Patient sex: M
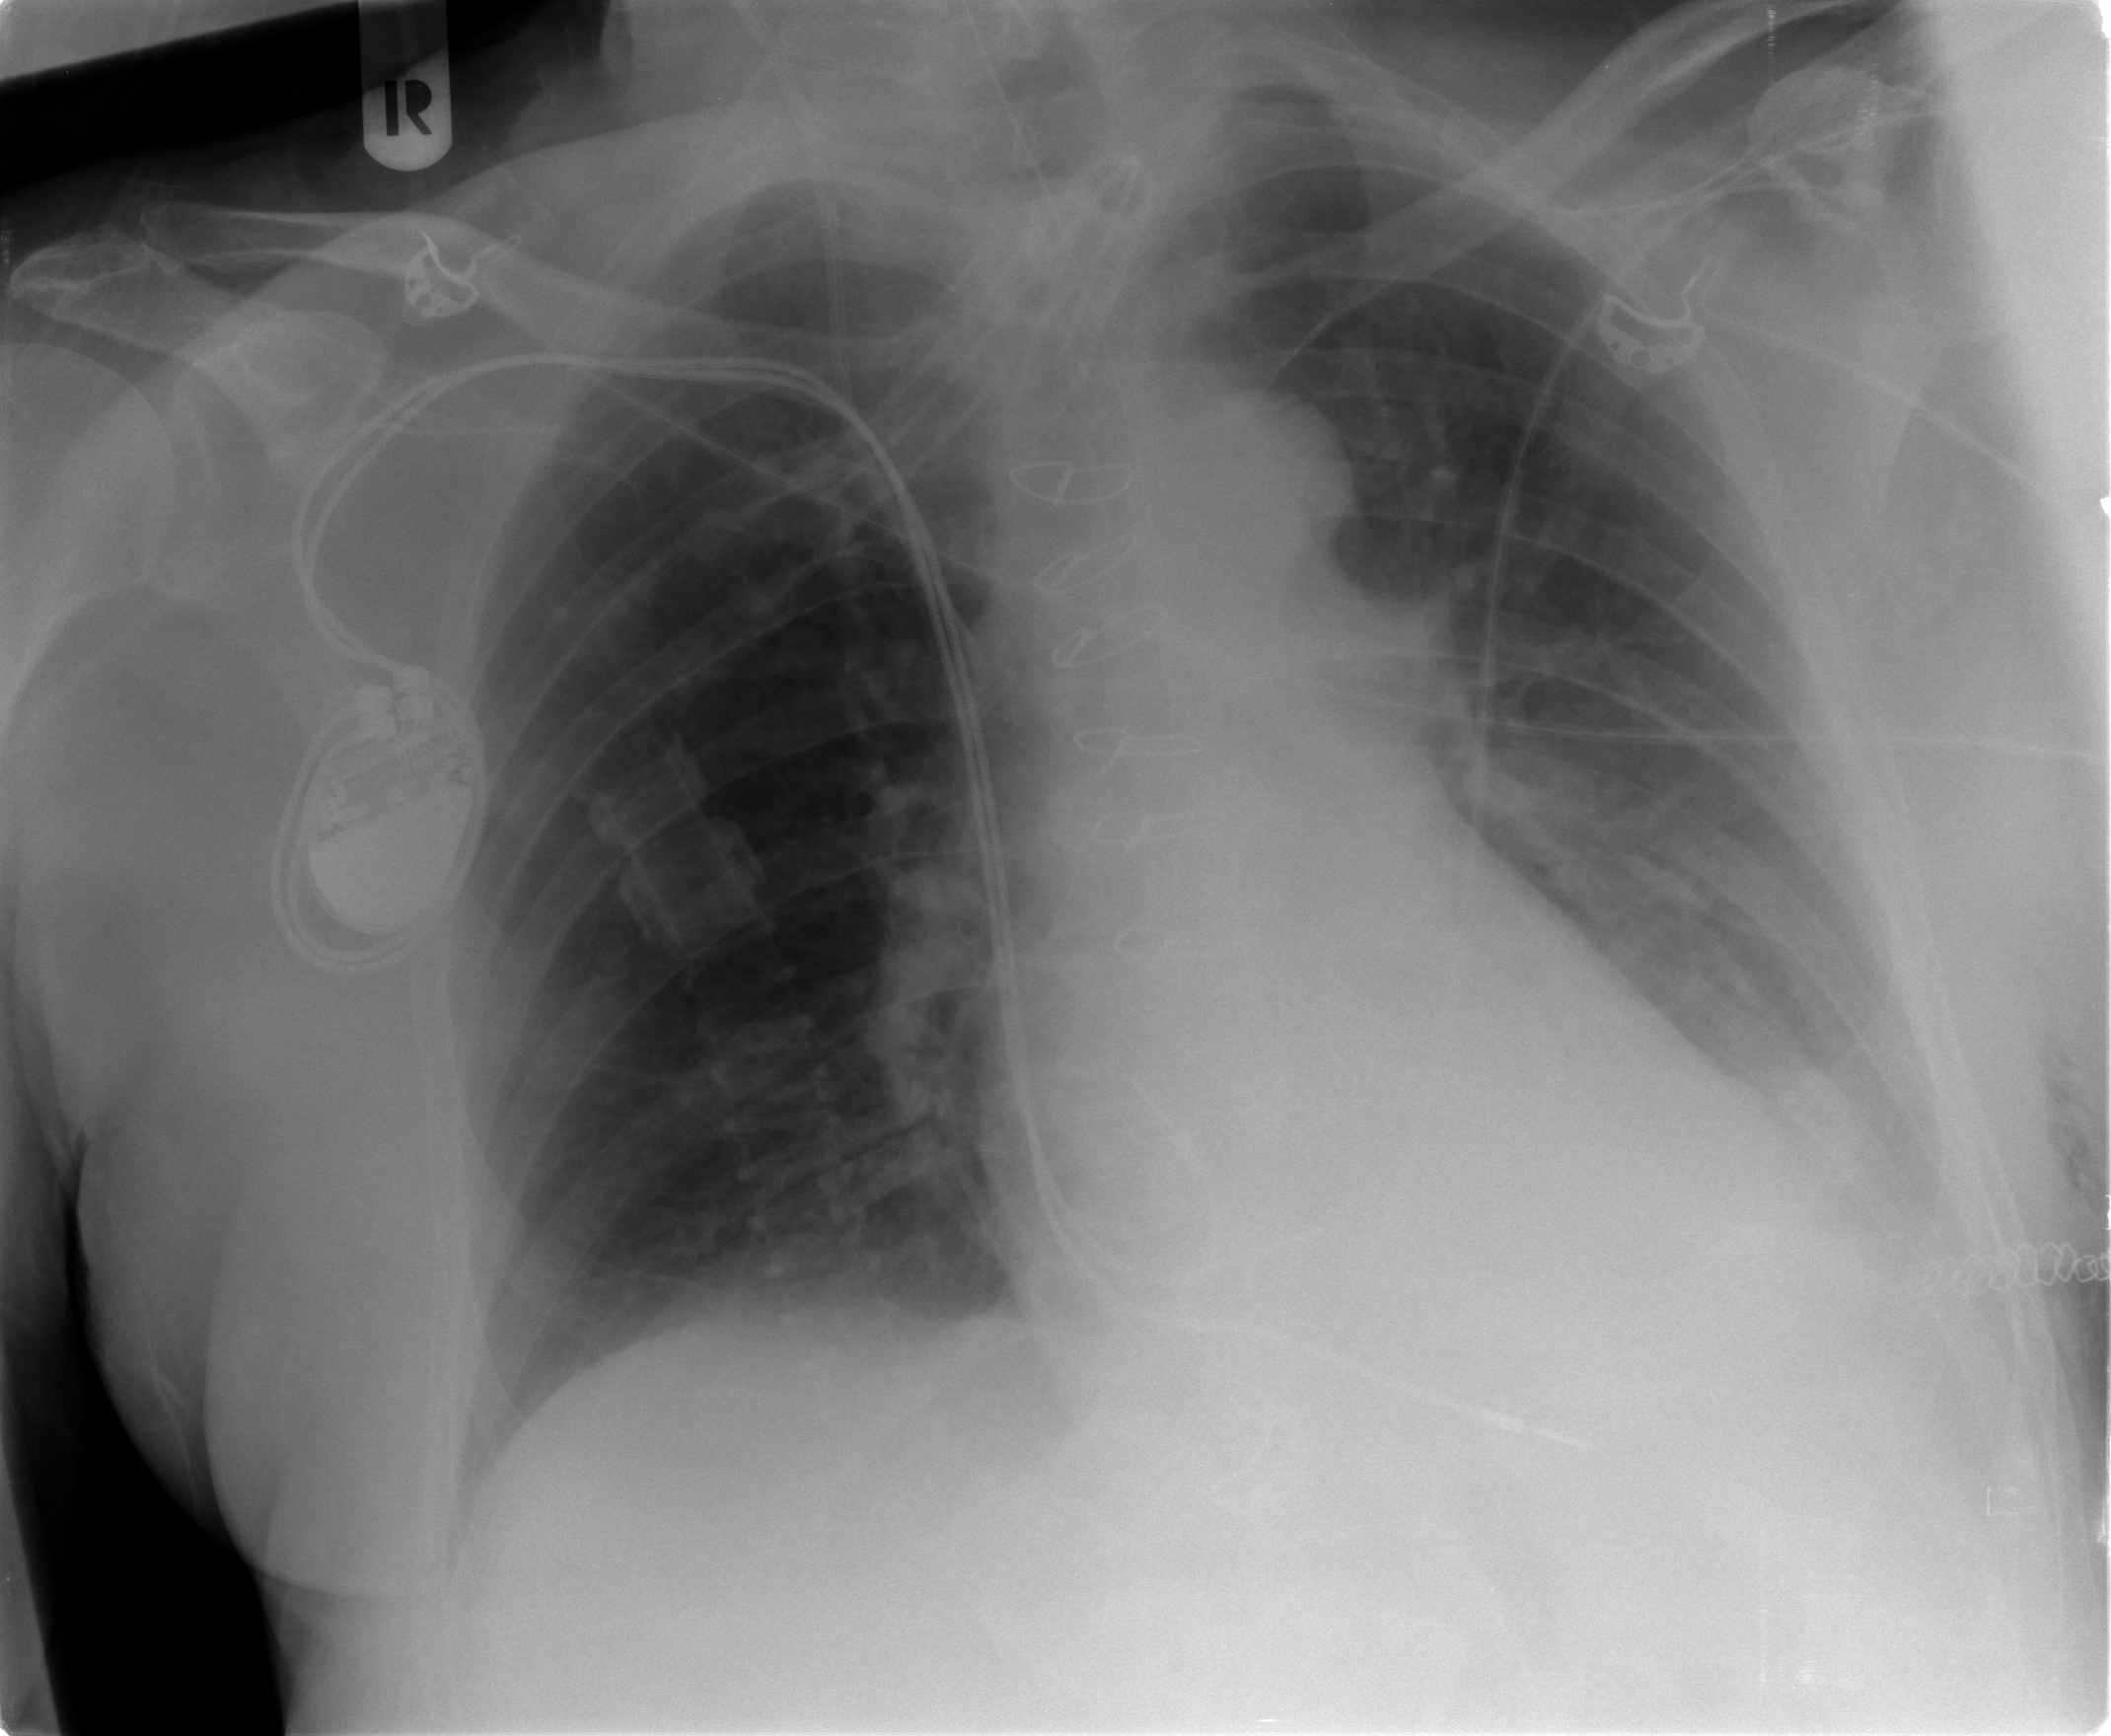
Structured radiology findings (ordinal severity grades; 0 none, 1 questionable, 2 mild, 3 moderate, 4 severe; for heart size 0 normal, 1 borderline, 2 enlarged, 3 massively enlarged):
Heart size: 0
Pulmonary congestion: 0
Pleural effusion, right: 0
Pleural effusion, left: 3
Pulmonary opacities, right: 0
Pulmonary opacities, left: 1
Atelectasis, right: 0
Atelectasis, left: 3